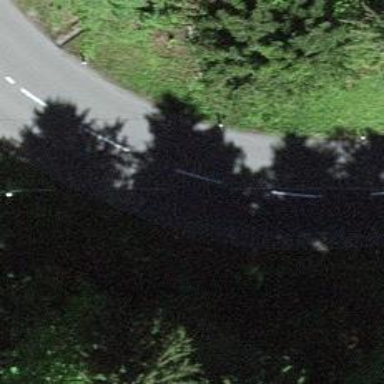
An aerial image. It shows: Tertiary road with asphalt surface. The road has lane markings and no sidewalks.